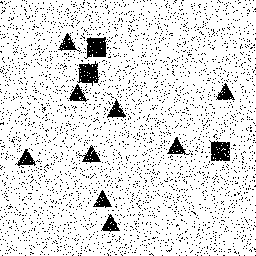
Squares: 3
Triangles: 9
Stars: 0
Total shapes: 12